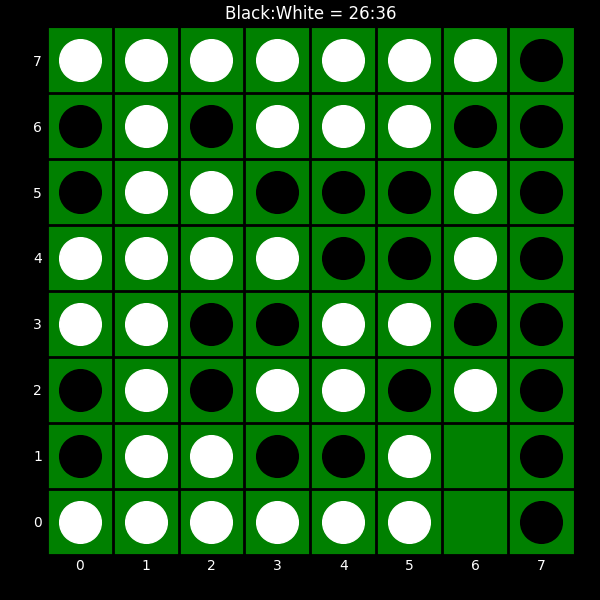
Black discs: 26
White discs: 36